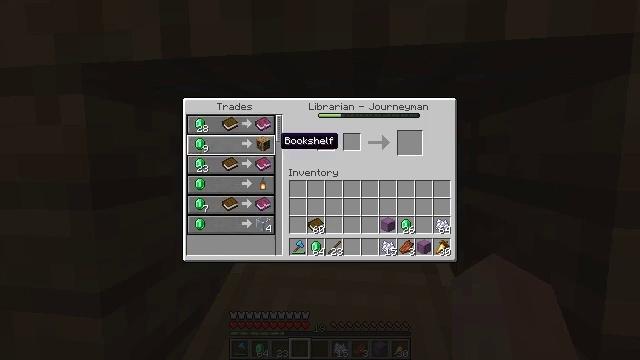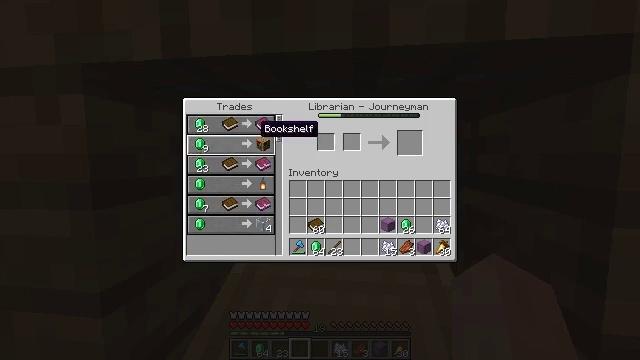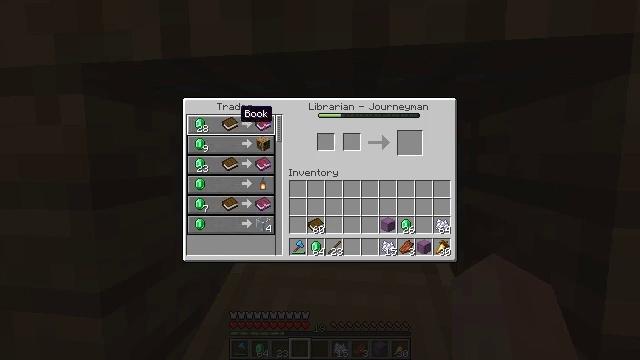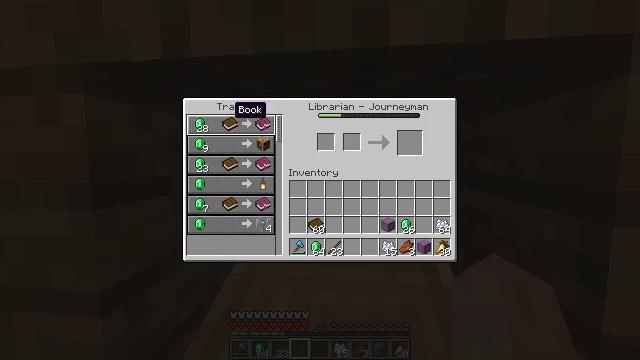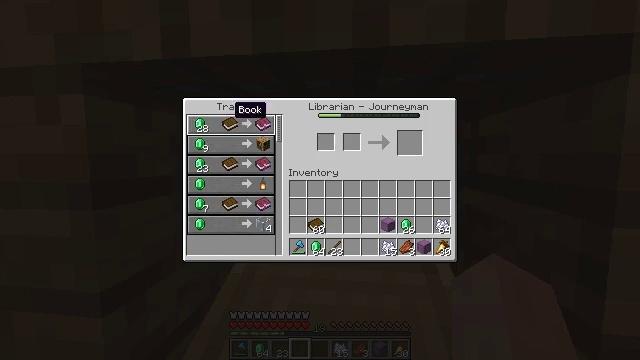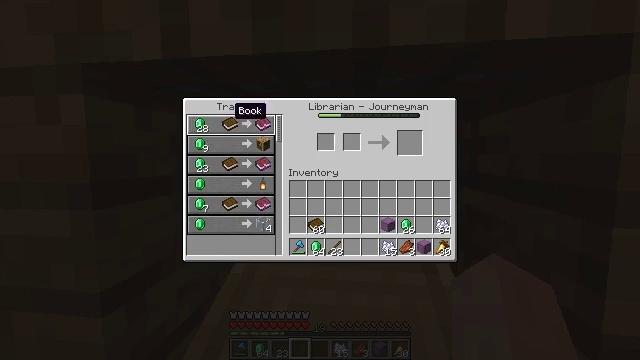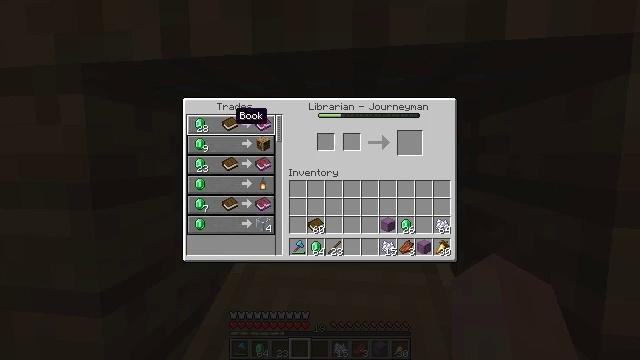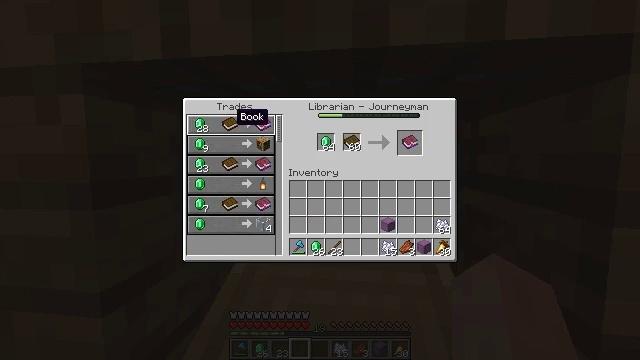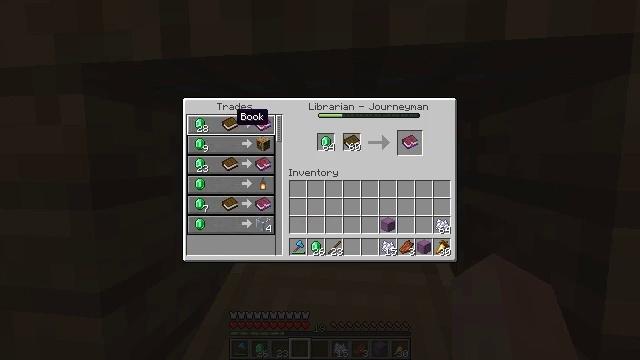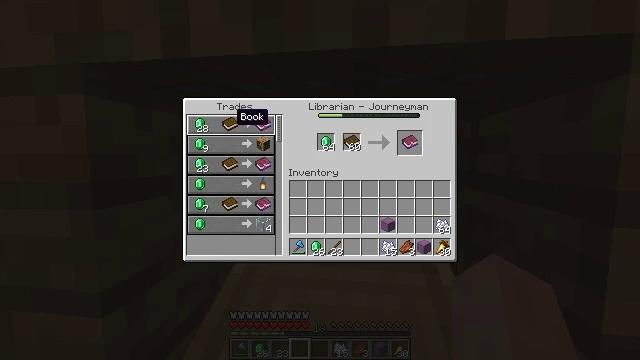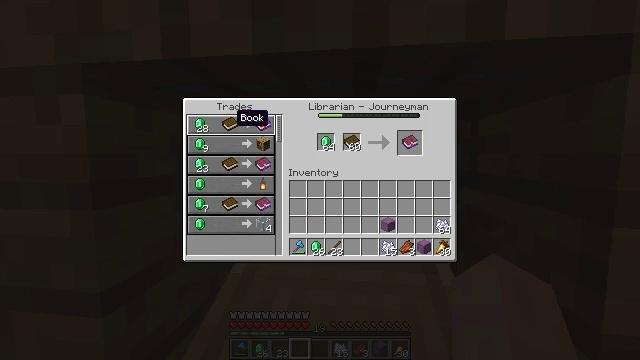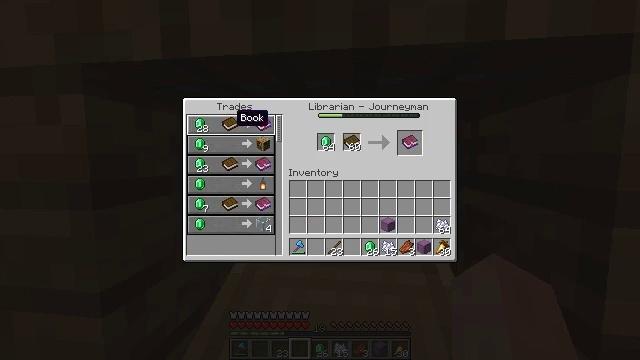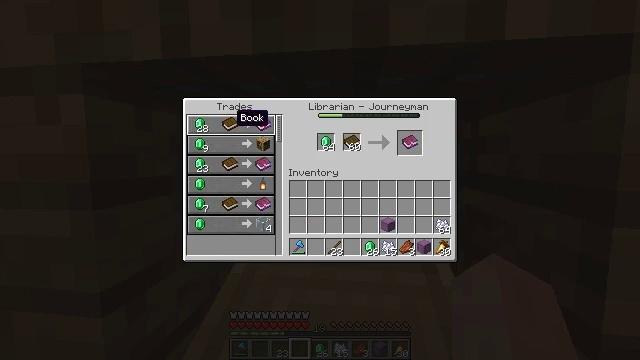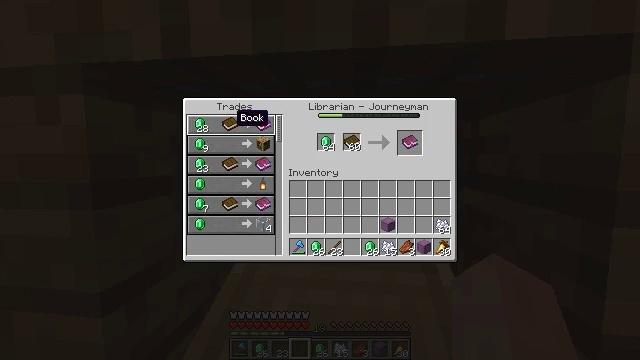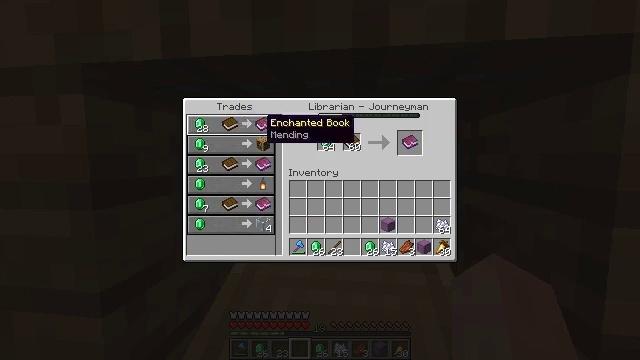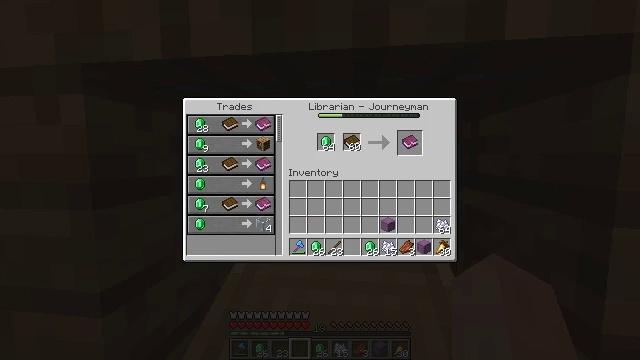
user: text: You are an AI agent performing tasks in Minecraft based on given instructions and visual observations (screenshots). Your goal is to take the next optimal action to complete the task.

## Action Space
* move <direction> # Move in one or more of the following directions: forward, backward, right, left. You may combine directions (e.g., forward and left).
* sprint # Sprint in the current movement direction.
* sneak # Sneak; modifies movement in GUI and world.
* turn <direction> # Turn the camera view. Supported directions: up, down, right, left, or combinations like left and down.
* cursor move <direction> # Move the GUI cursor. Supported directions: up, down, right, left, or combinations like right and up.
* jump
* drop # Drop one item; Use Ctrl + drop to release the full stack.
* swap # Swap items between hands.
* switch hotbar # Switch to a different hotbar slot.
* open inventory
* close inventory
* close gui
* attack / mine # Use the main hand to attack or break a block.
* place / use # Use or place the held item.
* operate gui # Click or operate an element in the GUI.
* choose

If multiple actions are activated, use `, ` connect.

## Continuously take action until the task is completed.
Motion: motion action
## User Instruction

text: Enchant a book to create an enchanted book.
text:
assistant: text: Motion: cursor move left and up
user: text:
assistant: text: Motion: cursor move left and up
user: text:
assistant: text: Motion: no_op
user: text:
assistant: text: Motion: no_op
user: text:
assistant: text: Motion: no_op
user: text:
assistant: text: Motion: no_op
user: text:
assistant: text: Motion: operate gui
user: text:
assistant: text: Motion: operate gui
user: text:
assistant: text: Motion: operate gui
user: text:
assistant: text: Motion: no_op
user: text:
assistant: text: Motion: operate gui
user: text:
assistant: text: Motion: operate gui
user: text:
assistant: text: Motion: no_op
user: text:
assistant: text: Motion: cursor move right
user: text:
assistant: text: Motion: cursor move right
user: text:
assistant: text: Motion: cursor move right
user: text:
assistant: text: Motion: no_op
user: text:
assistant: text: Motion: cursor move right
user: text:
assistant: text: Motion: no_op
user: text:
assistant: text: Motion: cursor move right
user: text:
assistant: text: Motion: no_op
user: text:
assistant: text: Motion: no_op
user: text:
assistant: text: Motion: no_op
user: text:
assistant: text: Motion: no_op
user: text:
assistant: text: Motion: no_op
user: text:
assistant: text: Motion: no_op
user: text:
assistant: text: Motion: no_op
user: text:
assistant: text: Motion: no_op
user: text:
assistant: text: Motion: no_op
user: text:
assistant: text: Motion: operate gui